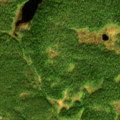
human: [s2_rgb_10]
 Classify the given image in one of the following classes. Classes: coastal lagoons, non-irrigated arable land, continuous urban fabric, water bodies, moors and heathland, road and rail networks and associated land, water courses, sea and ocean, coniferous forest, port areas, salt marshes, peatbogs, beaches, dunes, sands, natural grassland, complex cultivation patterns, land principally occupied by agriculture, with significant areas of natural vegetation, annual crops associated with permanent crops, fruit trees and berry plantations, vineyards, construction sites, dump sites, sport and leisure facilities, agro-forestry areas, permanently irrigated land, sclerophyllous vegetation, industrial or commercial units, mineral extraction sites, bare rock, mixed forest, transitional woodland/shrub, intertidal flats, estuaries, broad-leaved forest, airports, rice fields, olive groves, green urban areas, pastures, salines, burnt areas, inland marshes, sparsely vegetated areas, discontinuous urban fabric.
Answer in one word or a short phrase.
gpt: coniferous forest